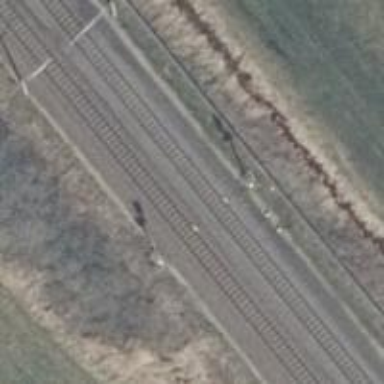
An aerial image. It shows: Railway signal.